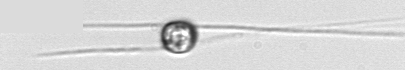
Label: Chaetoceros_danicus